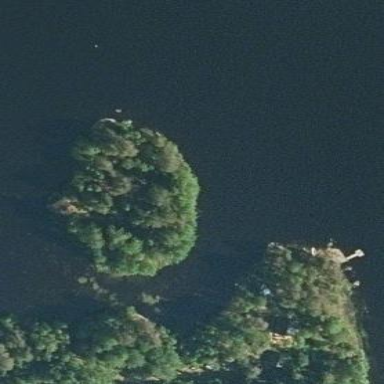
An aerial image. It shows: Image showing island.